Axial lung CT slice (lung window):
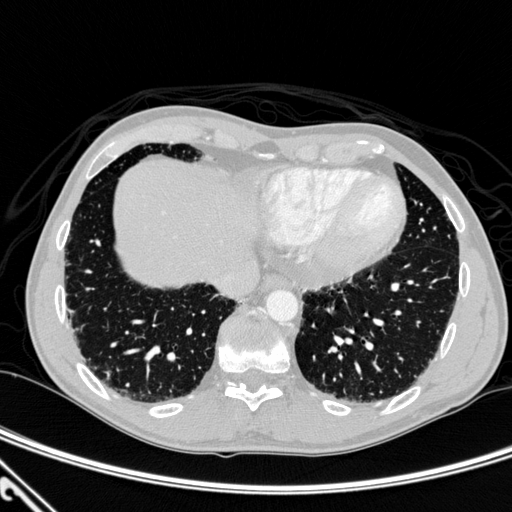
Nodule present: no